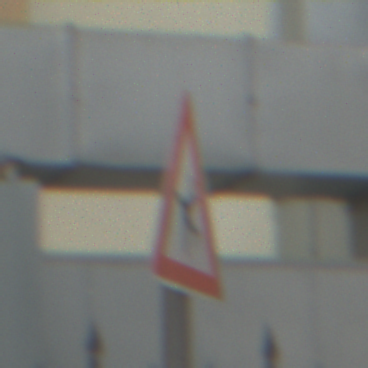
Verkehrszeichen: FlugbetriebRechts
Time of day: MorningAfternoon
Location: Outdoor (Urban)
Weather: Overcast
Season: NotSpecified
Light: Natural